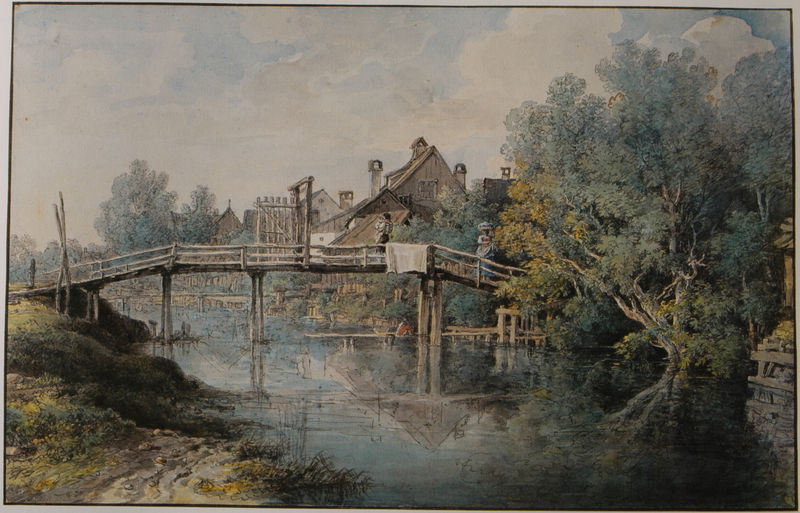
Titel: Steg über einen Bach in der Münchner Vorstadt Au
Künstler: Johann Georg von Dillis
Standort: London
Institution: (Privatsammlung)
Schlagwörter: baum, blau, blätter, himmel, laub, mann, schatten, wasser, weiß, wolken, aquarell, bäume, fluss, gelb, grün, impressionismus, landschaft, sand, see, stadt, ufer, wäsche, äste, frau, holz, hut, kleid, licht, pfeiler, stützen, türkis, dach, haus, rot, tuch, weg, zaun, blass, mensch, rahmen, stein, holland, spiegel, öl, bach, häuser, morgen, mühle, natur, spiegelung, zweige, brücke, gatter, gewässer, gitter, stoff, decke, kind, kamin, kamine, schornstein, bewölkt, bogen, ort, furchen, spuren, dorf, dächer, giebel, farbe, nebel, böschung, steg, sturm, widerschein, geländer, laken, tor, ortschaft, übergang, angel, wurzeln, ständer, wagenspuren, rampe, hasu, säugling, holztor, brückentor, spitzdach, holzbrücke, gars, furt, neiederlande, torbrücke, ngemälde, #spiegelung